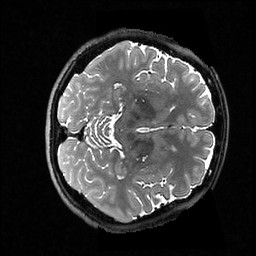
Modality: T2w
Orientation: axial
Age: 32
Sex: female
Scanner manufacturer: ge
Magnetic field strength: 3 T
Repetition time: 3.202 s
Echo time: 0.06629 s